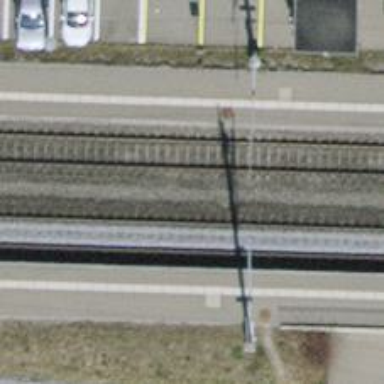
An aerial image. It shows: Railway milestone.